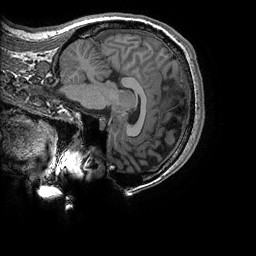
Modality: T1w
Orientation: sagittal
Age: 31
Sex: female
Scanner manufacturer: ge
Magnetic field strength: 3 T
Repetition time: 0.008184 s
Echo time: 0.003192 s